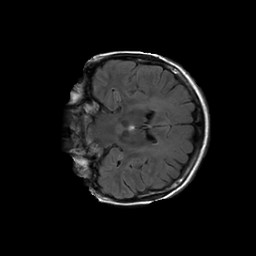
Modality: FLAIR
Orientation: coronal
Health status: ill
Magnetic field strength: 3 T